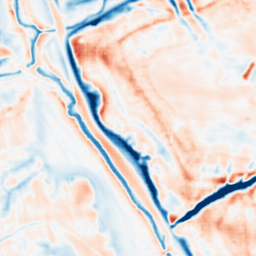
Category: multiscale
Decomposition family: dog_multiscale
Decomposition parameters: sigma_ratio: 1.6
n_scales: 4
base_sigma: 1
Upsampling method: sinc_blackman
Upsampling parameters: scale: 2
kernel_size: 4
Upsampling scale: 2